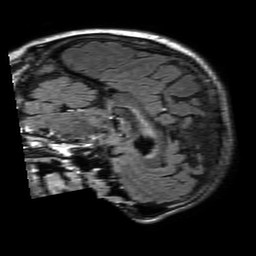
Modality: FLAIR
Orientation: sagittal
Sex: male
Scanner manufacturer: philips
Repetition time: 11 s
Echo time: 0.125 s